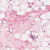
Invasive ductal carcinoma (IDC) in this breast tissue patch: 0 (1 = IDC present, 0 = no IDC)